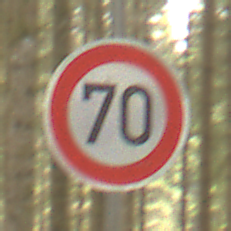
Verkehrszeichen: Geschwindigkeit70
Umgebung: Outdoor, Nature
Tageszeit: MorningAfternoon
Wetter: Overcast
Licht: Natural
Jahreszeit: Winter
Kontrast: LowContrast